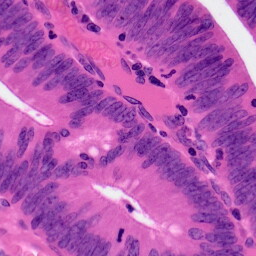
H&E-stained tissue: Colon